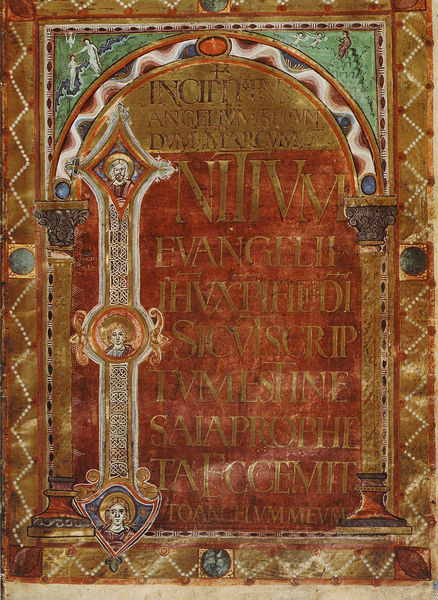
Titel: Soissons Evangeliar
Standort: Herkunftsort: Aachen (EU - D)
Institution: Paris, Bibliothèque Nationale
Schlagwörter: kopf, grün, rot, ornament, bibel, rahmen, gold, bogen, linie, druck, initiale, buchdeckel, einband, handschrift, evangelium, blattgold, farblithurgie